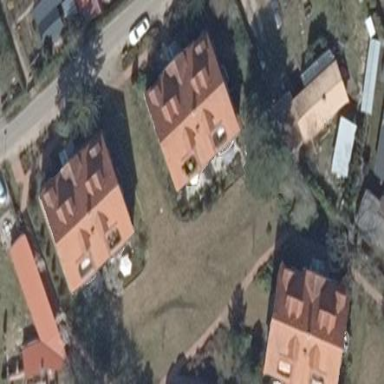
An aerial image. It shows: Residential building with gabled roof oriented along the structure. The roof is colored in red.